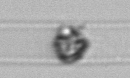
Label: Dactyliosolen_blavyanus